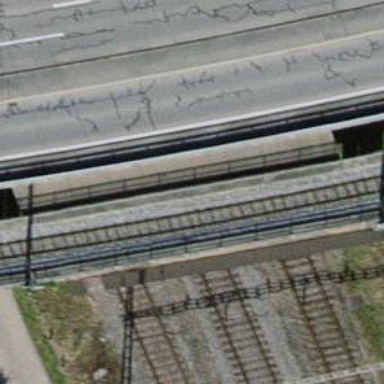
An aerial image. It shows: Narrow-gauge railway bridge with contact line electrification.